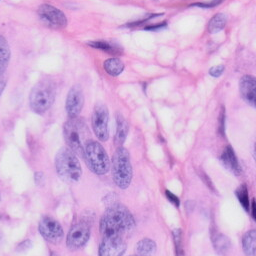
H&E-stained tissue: Skin